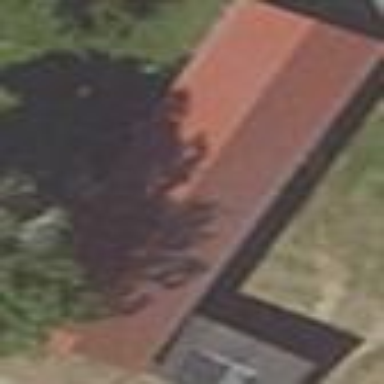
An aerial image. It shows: Shed building.